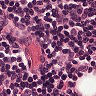
Metastatic tissue present: no